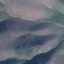
Land use / land cover: HerbaceousVegetation